Question: <URL>
I have tried with the next css:
'''
.select2-container-multi .select2-choices .select2-search-field input.select2-active {
background: #fff url('custom-spinner.gif') no-repeat 100% !important;
background: #fff url('custom-spinner.gif') no-repeat 100% !important;
}
'''
This is a screenshot:

I don't achieve replace the default 'select2-spinner.gif' with 'spinner1-gif'
This is the css <URL>
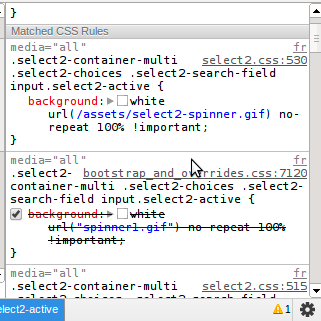
Answer: Here's every instance of 'spinner.gif' in select2.css, version 3.3.1. Copy this, change each instance of the file path, and place it in a stylesheet that loads select2.css.
'''
.select2-search input.select2-active {
background: #fff url('select2-spinner.gif') no-repeat 100%;
background: url('select2-spinner.gif') no-repeat 100%, -webkit-gradient(linear, left bottom, left top, color-stop(0.85, white), color-stop(0.99, #eeeeee));
background: url('select2-spinner.gif') no-repeat 100%, -webkit-linear-gradient(center bottom, white 85%, #eeeeee 99%);
background: url('select2-spinner.gif') no-repeat 100%, -moz-linear-gradient(center bottom, white 85%, #eeeeee 99%);
background: url('select2-spinner.gif') no-repeat 100%, -o-linear-gradient(bottom, white 85%, #eeeeee 99%);
background: url('select2-spinner.gif') no-repeat 100%, -ms-linear-gradient(top, #ffffff 85%, #eeeeee 99%);
background: url('select2-spinner.gif') no-repeat 100%, linear-gradient(top, #ffffff 85%, #eeeeee 99%);
}
.select2-more-results.select2-active {
background: #f4f4f4 url('select2-spinner.gif') no-repeat 100%;
}
.select2-container-multi .select2-choices .select2-search-field input.select2-active {
background: #fff url('select2-spinner.gif') no-repeat 100% !important;
}
'''